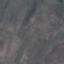
Land use / land cover: HerbaceousVegetation